Field crop: tomato
Growth stage: 2
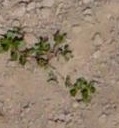
Species: portulaca